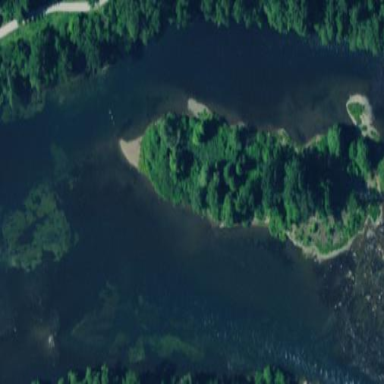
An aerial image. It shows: Islet surrounded by woodland.